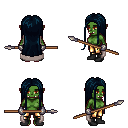
a pixel art fantasy rpg character, female body template, orc, green skin, gray cape, gold greaves, raven extra-long hairstyle, metal gloves, black shoes, spear, four views (front, back, left, right), 2x2 character sprite sheet, small pixel art, hard edges, no anti-aliasing